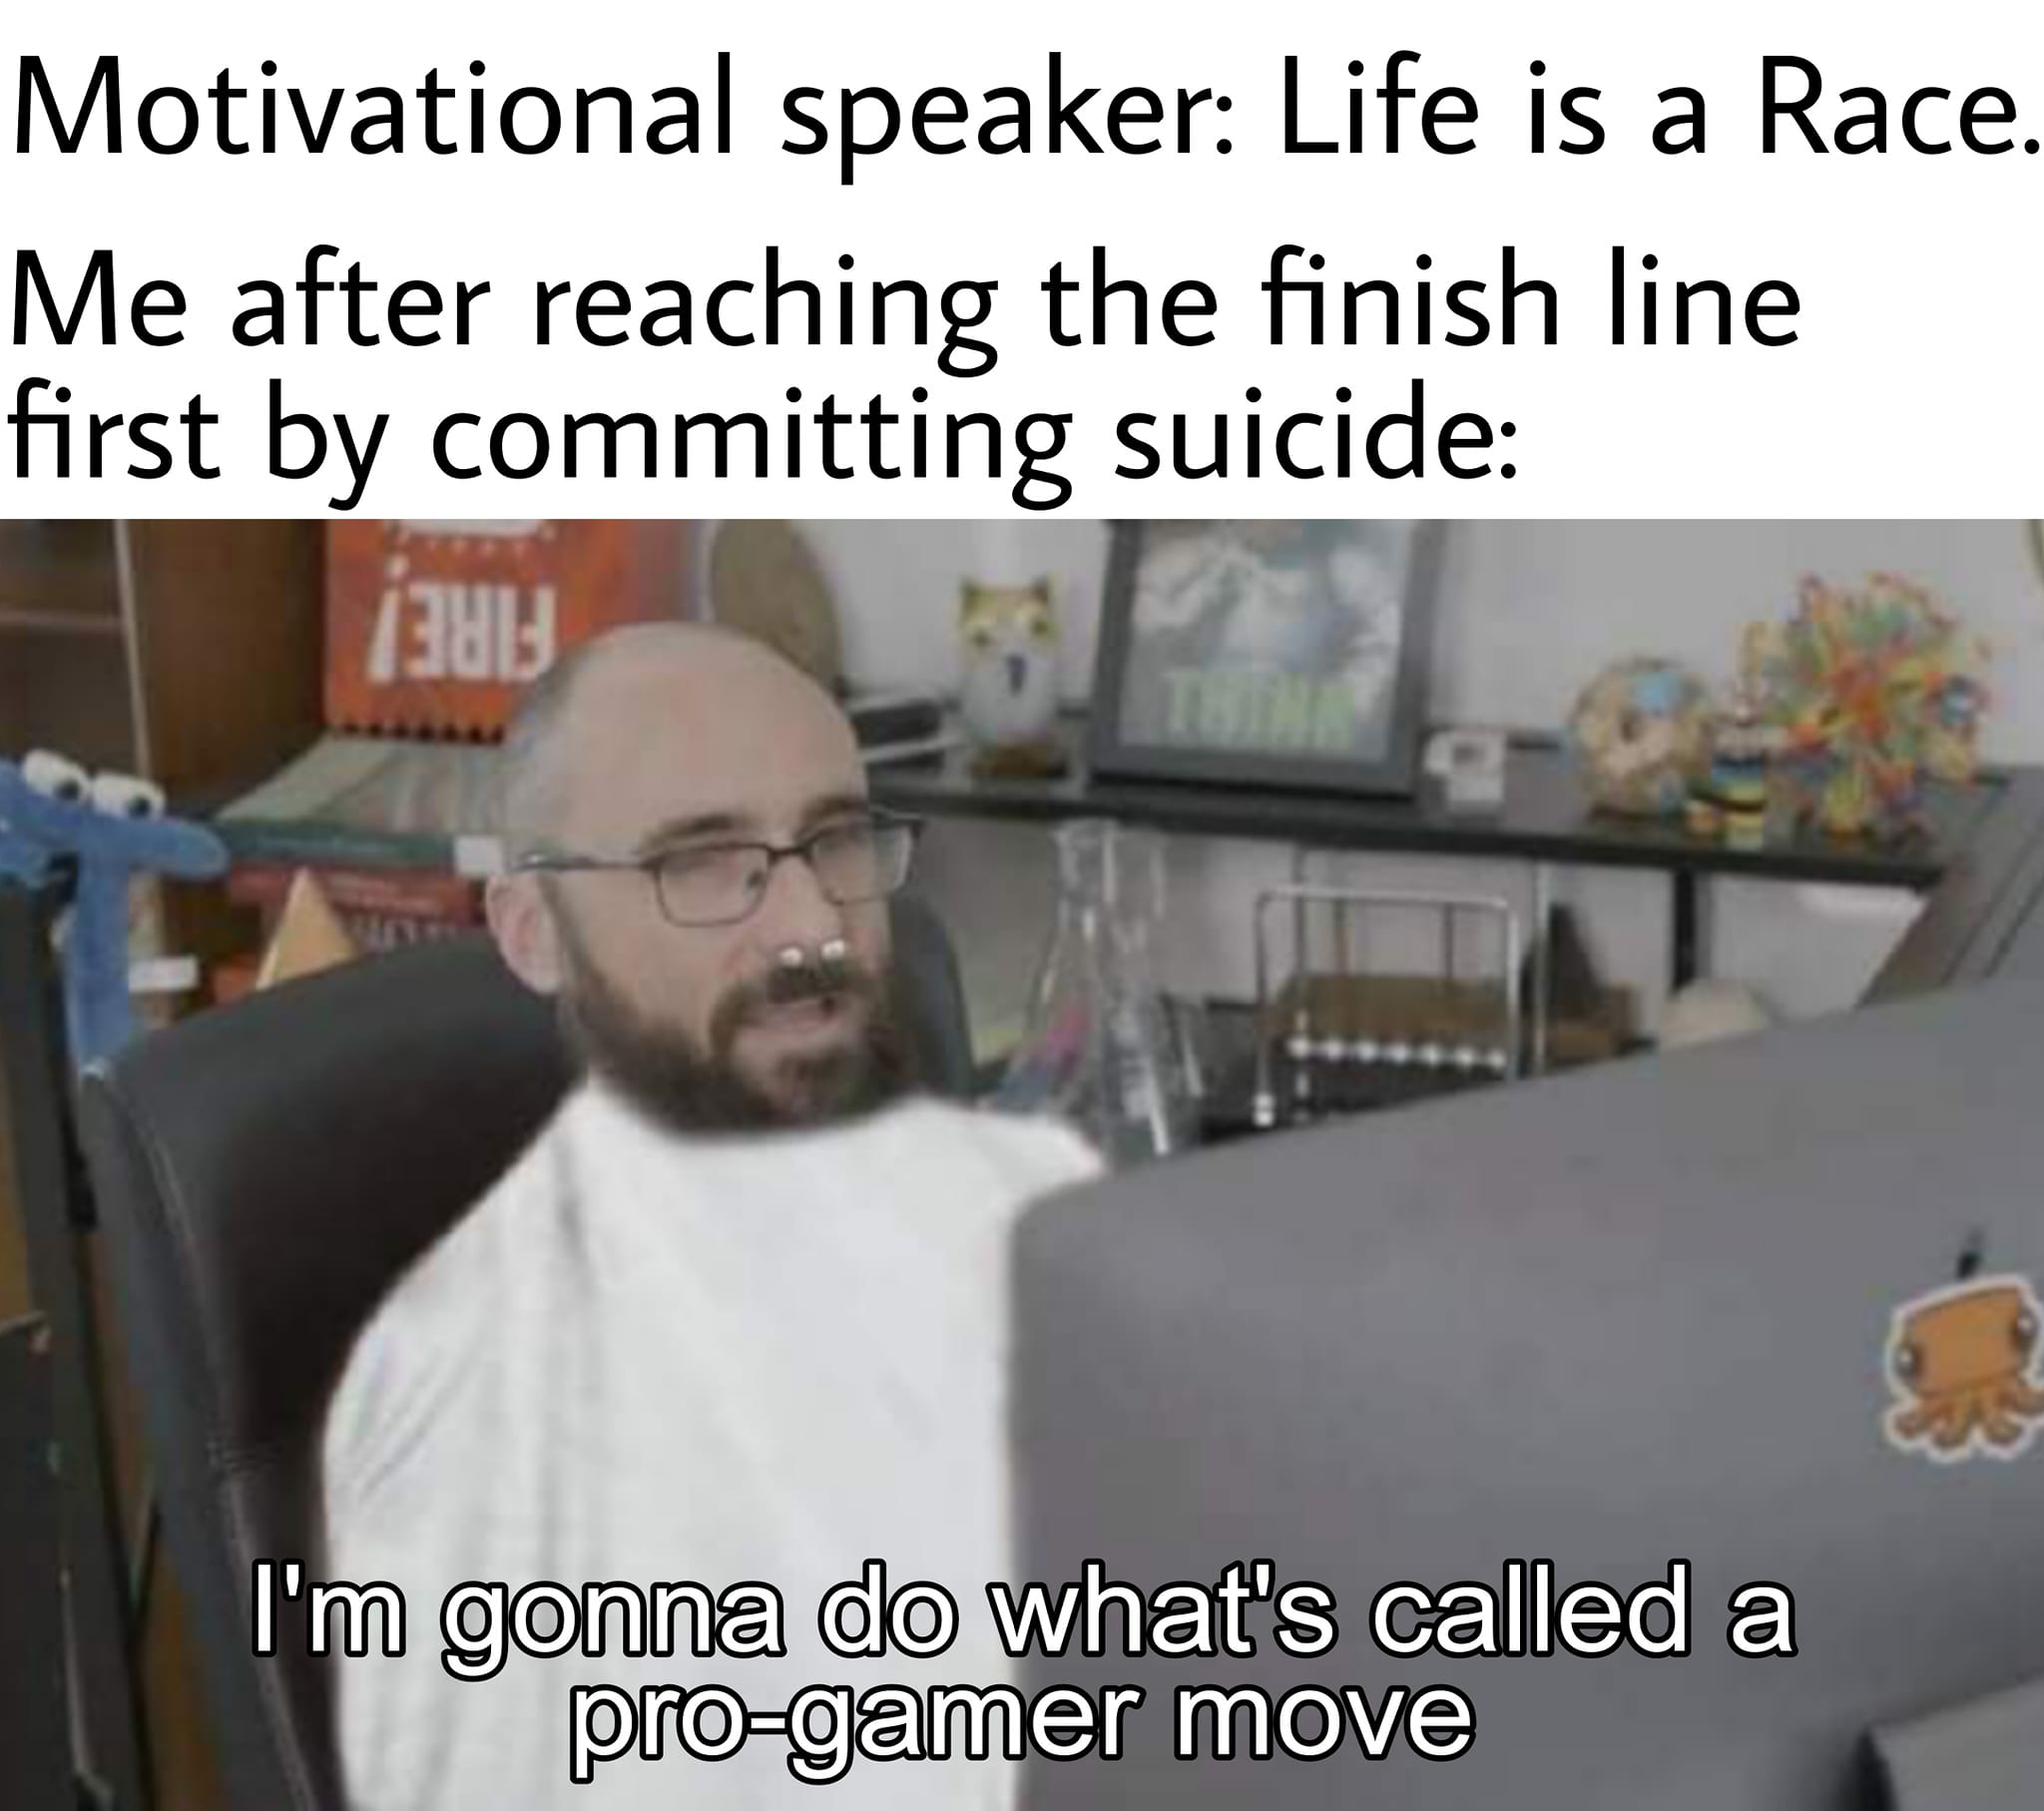
Caption: Motivational speaker: Life is a Race.   Me after reaching the finish line first by committing suicide:   I'm gonna do what's called a pro-gamer move
Label: non-hate